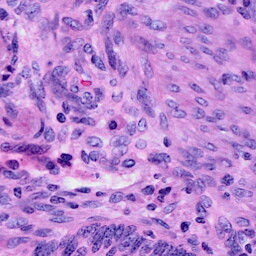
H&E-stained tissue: Cervix